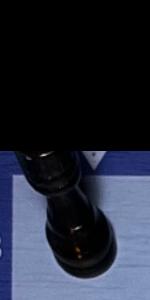
Label: Rook_Black